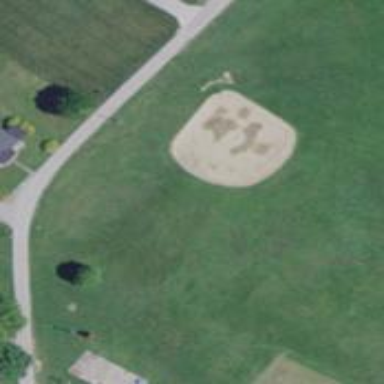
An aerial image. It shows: Baseball pitch for leisure land activities.